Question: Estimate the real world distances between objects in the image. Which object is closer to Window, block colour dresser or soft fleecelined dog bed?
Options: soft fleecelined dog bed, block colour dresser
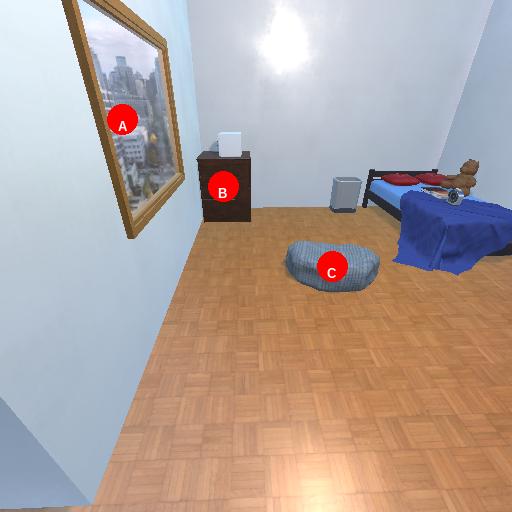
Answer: soft fleecelined dog bed